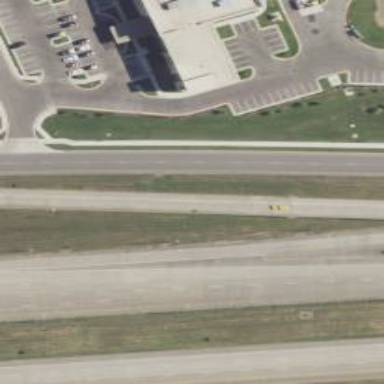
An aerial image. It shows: Secondary road with asphalt surface and frontage road.